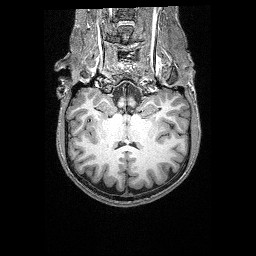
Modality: T1w
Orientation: sagittal
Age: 29
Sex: male
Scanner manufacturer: siemens
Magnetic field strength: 3 T
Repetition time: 2.4 s
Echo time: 0.03 s